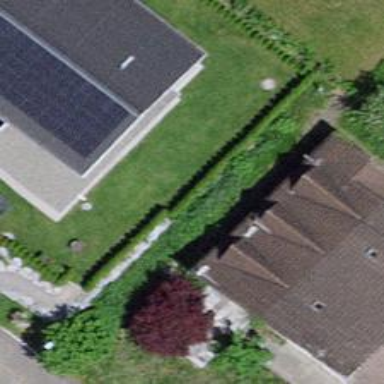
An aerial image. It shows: Hedge acting as barrier.